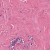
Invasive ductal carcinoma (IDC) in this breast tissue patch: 0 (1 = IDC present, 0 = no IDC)